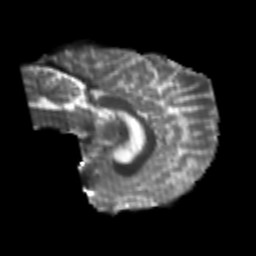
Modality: T2w
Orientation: sagittal
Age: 22
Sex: male
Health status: healthy
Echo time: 0.074 s